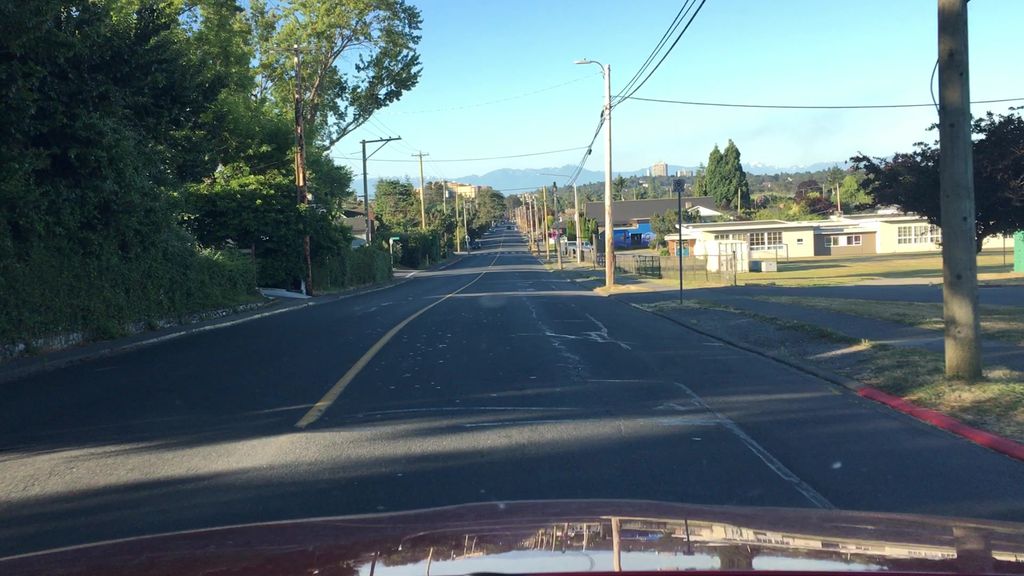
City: victoria